Question: I want to show a transparent lock screen over a web-view and want to make the underlying web-view inaccessible when there is a lock screen at the top. However, with my current implementation the user is still able to access and scroll the web-view even when there is a transparent lock screen. I used fragments to implement the web-view and the lock screen. Below are the screenshots-

As the screenshot shows, there is a transparent lock screen fragment over the web-view fragment. Ideally, the web-view fragment should be inaccessible and not scroll-able though still view-able. How can I make it inaccessible for the user?
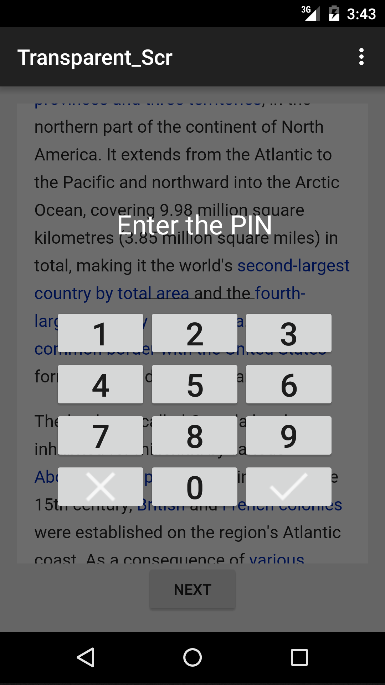
Answer: You have to make it so that the overlay intercepts click events:
'''
<View
android:layout_width="match_parent"
android:layout_height="match_parent"
android:background="#7000"
android:clickable="true"/>
'''